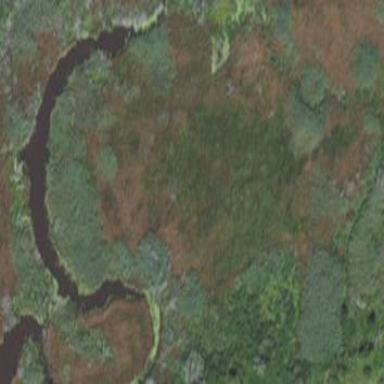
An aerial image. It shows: Wetland area characterized by wet meadow.